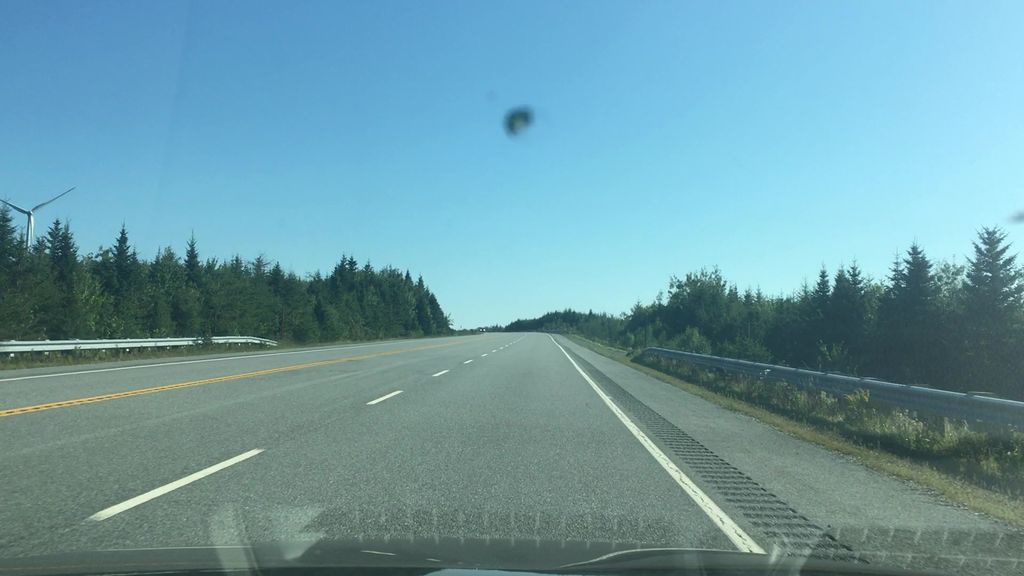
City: halifax